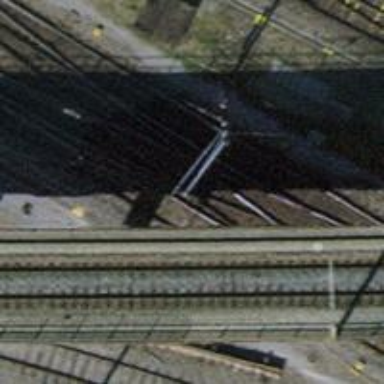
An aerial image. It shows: Railway crossing.